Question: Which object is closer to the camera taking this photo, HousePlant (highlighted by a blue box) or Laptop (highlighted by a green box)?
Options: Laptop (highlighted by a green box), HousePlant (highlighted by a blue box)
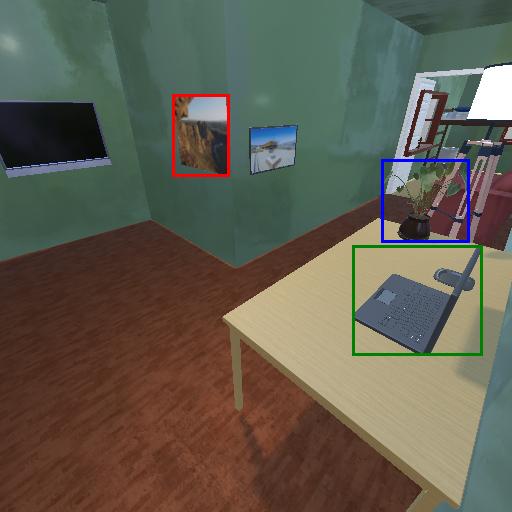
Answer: Laptop (highlighted by a green box)